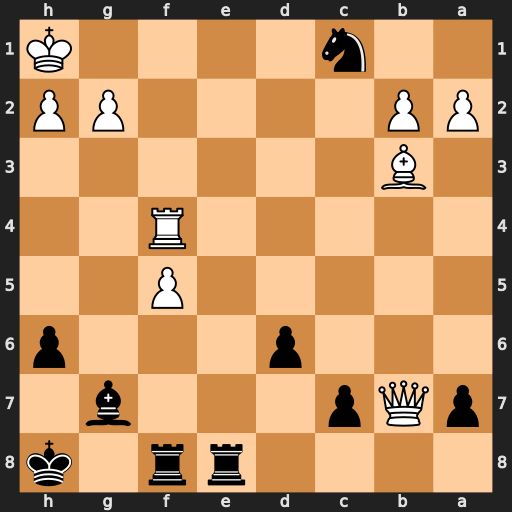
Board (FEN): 4rr1k/pQp3b1/3p3p/5P2/5R2/1B6/PP4PP/2n4K
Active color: b
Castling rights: -
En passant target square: -
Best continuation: Re1+ Rf1 Rxf1#